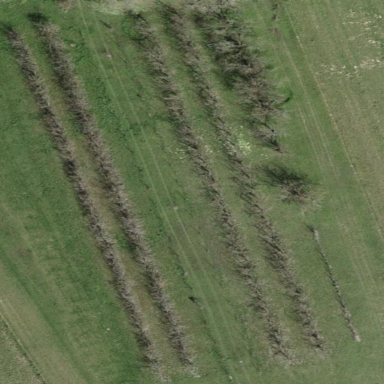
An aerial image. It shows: Orchard.